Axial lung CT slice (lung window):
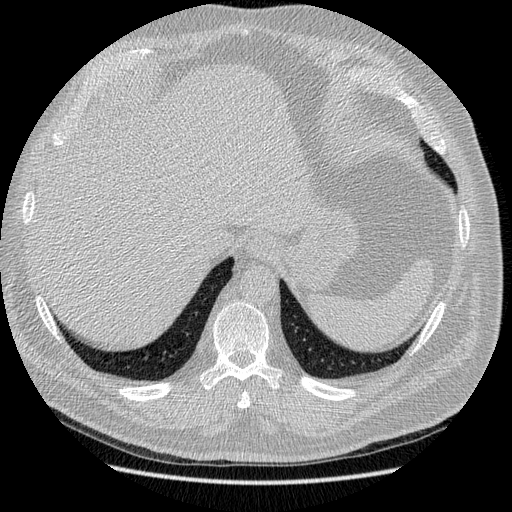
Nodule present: no